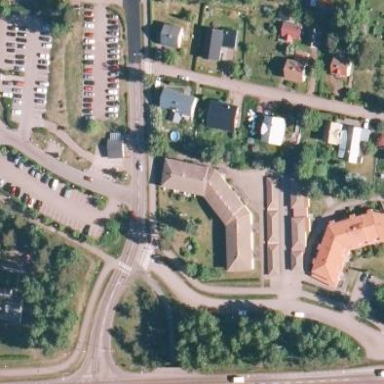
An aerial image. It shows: Apartment building with roof made of roof tiles.